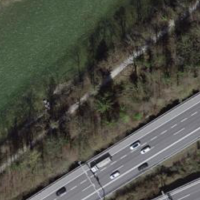
EUNIS habitat code: 57
Species observed at this site:
Carpinus betulus
Corylus avellana
Cornus sanguinea